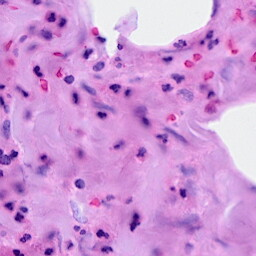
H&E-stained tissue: Breast